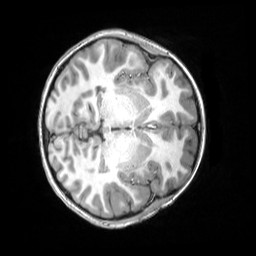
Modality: T1w
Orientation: axial